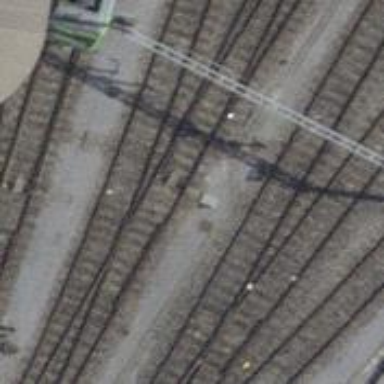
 electrified by contact line. It passes through service yard."